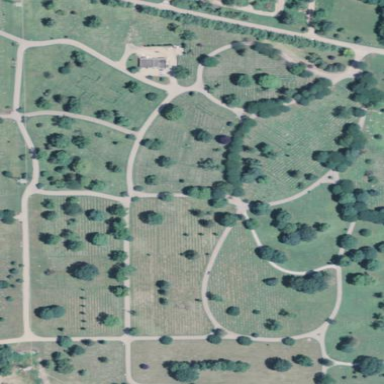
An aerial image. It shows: Cemetery.